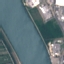
Land use / land cover: River